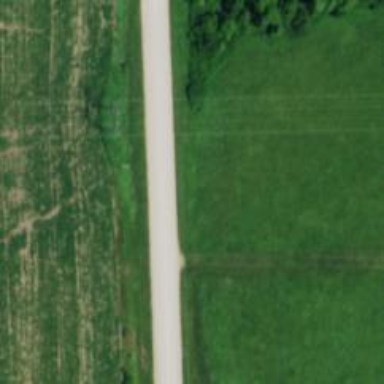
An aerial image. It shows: Tertiary road.